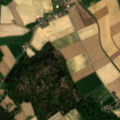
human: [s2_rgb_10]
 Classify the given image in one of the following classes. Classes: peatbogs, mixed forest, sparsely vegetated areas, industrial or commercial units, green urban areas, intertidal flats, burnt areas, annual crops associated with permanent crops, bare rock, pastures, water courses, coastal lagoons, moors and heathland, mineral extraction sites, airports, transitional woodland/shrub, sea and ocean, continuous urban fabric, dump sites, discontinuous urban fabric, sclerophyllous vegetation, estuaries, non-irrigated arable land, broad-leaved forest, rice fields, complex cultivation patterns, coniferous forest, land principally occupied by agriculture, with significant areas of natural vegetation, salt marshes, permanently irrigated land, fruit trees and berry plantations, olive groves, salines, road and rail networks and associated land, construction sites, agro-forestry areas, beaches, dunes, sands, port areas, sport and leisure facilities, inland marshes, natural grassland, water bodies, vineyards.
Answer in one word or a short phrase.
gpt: non-irrigated arable land, land principally occupied by agriculture, with significant areas of natural vegetation, mixed forest, transitional woodland/shrub